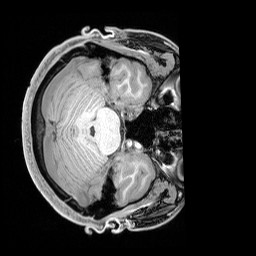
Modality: T1w
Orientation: axial
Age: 26
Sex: male
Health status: healthy
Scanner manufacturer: siemens
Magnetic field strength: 3 T
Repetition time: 1.65 s
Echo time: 0.00182 s